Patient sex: F
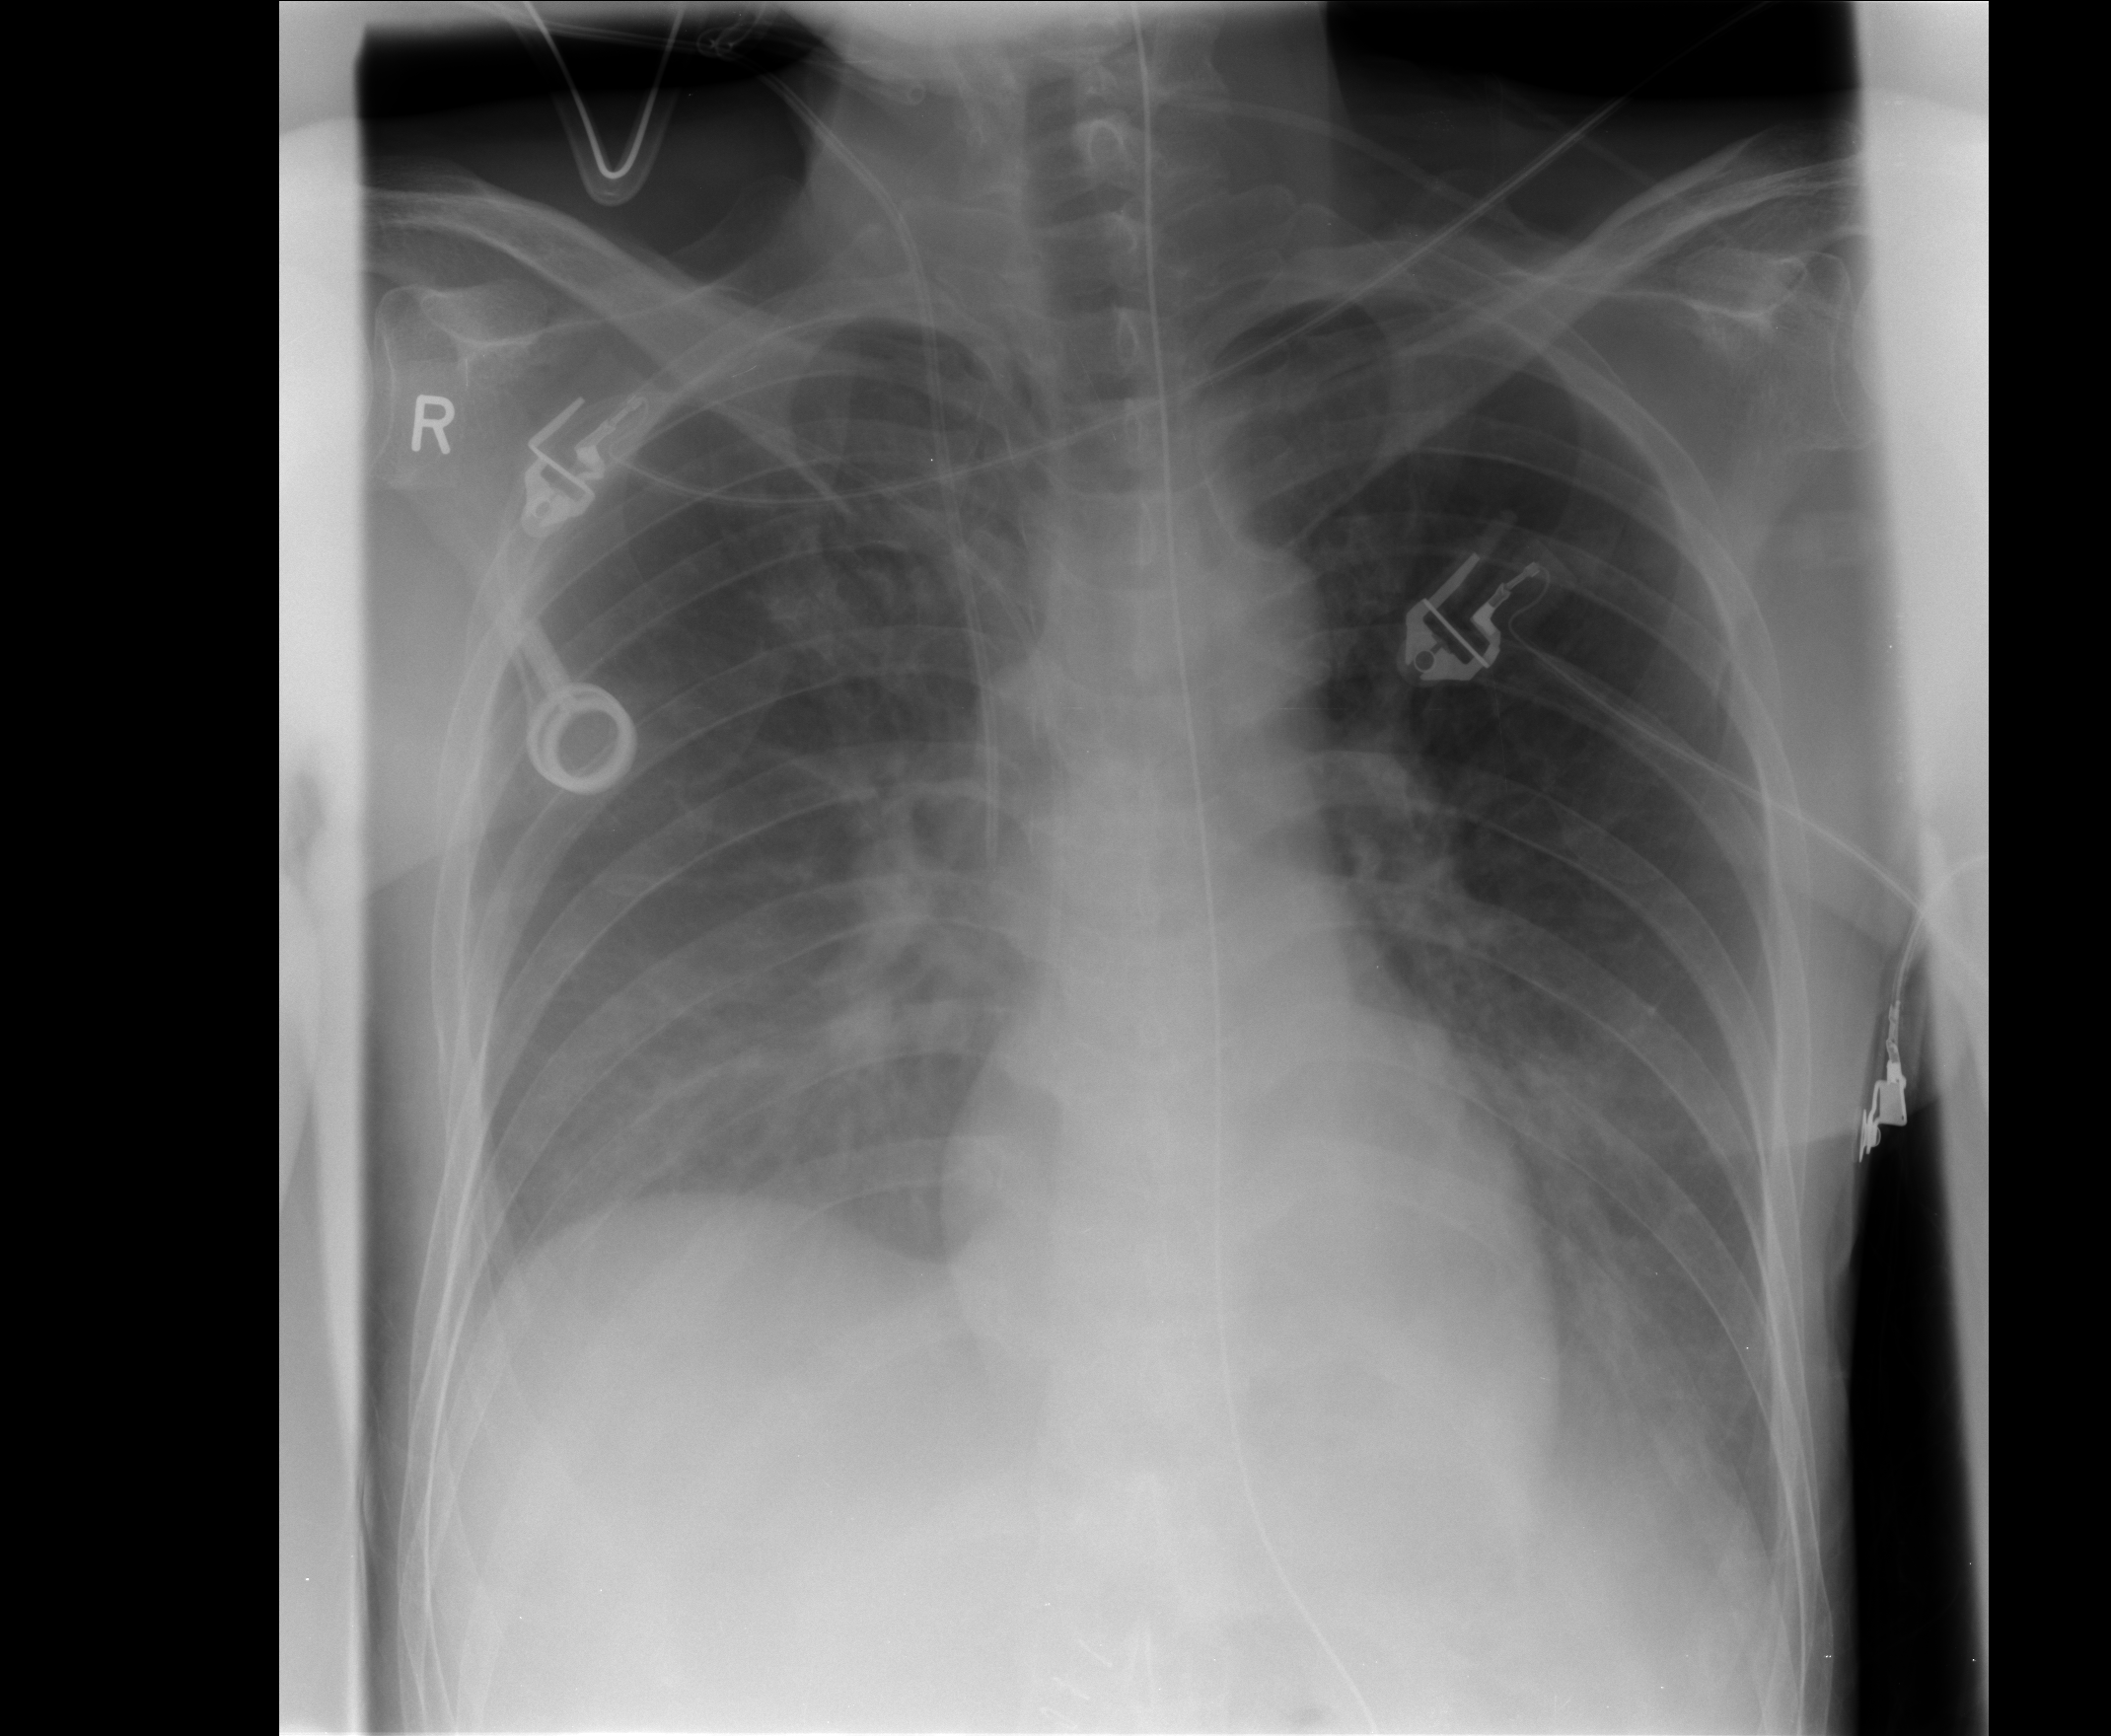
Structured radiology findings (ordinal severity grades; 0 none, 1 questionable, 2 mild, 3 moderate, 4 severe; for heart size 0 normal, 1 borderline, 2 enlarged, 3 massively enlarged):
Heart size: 0
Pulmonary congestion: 1
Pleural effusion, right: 0
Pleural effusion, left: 2
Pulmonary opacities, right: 0
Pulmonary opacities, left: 0
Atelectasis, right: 2
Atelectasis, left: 2